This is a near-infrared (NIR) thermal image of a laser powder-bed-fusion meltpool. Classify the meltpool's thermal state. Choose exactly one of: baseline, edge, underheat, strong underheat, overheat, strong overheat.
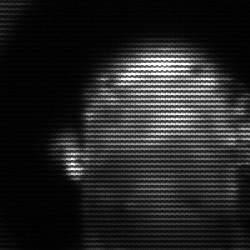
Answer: baseline